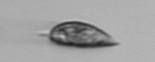
Label: Prorocentrum_triestinum